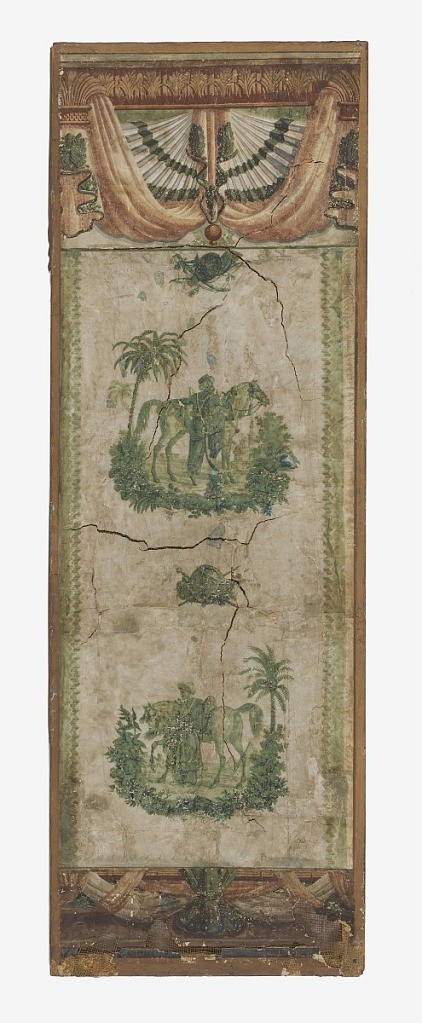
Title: Folding screen
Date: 1800–1825
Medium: Block printed on joined sheets
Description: One panel of a folding screen, featuring a figural landscape pattern with two soldiers: one mounting horse, the other resting against, printed in green; drapery swag border at top of panel, with narrow border at bottom.